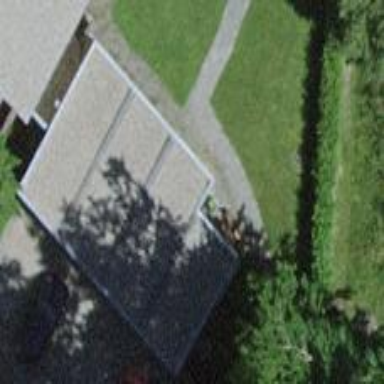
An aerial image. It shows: Group of garages.